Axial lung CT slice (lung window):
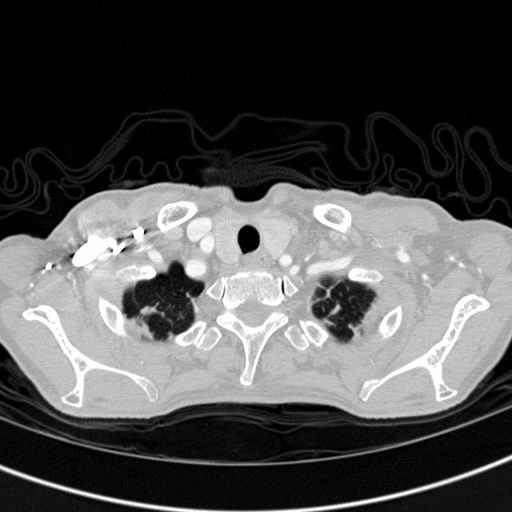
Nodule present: no